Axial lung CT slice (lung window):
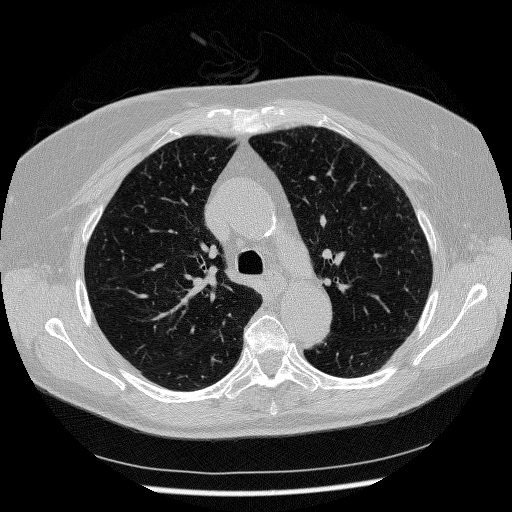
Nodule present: no